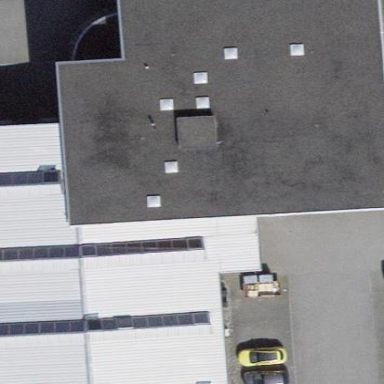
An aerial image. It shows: Industrial building.